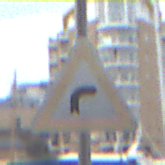
Verkehrszeichen: KurveRechts
Umgebung: Outdoor, Urban
Tageszeit: MorningAfternoon
Wetter: Overcast
Licht: Natural
Jahreszeit: NotSpecified
Kontrast: LowContrast